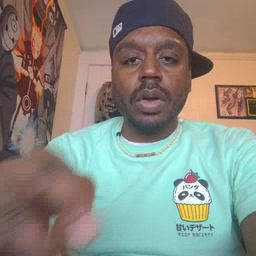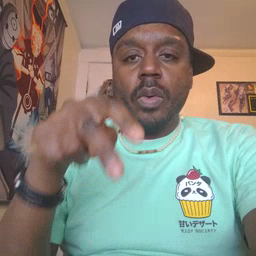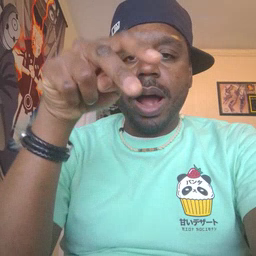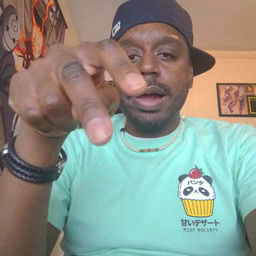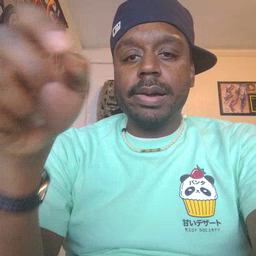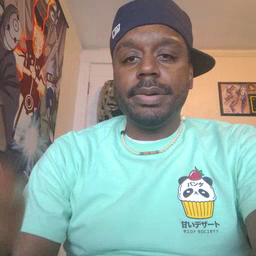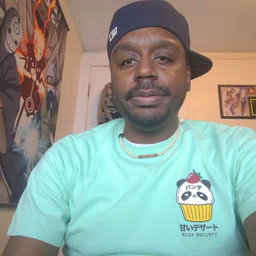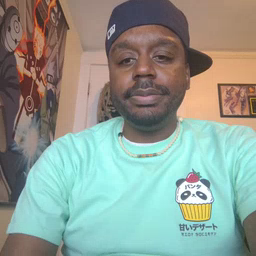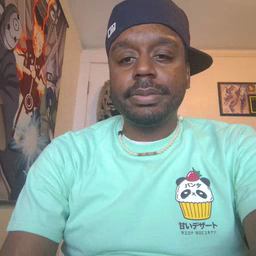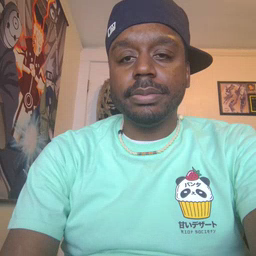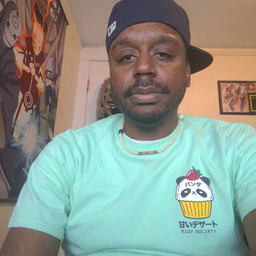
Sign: ride